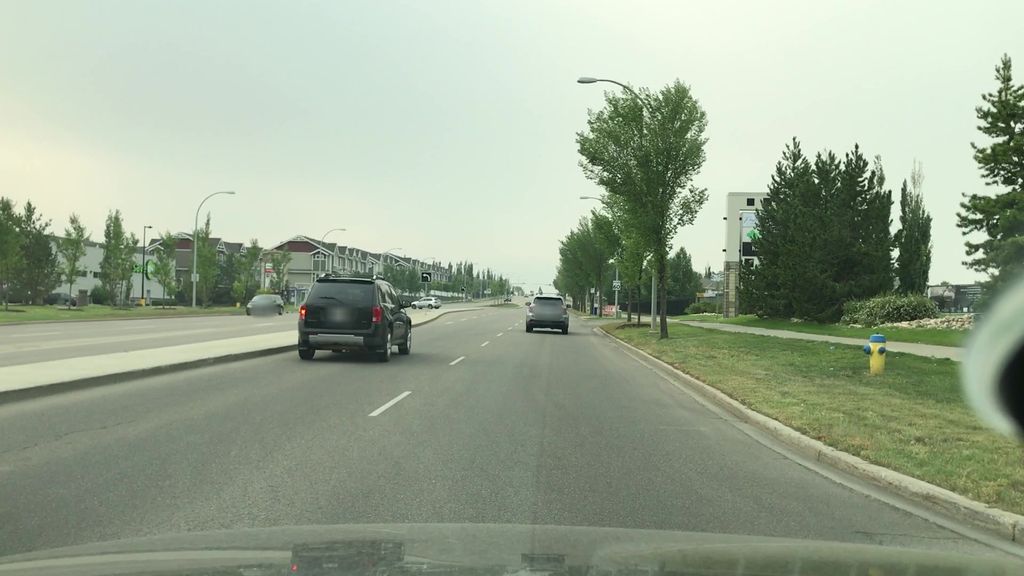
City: edmonton